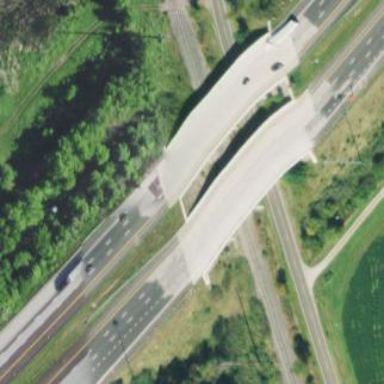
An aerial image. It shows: Man-made bridge.